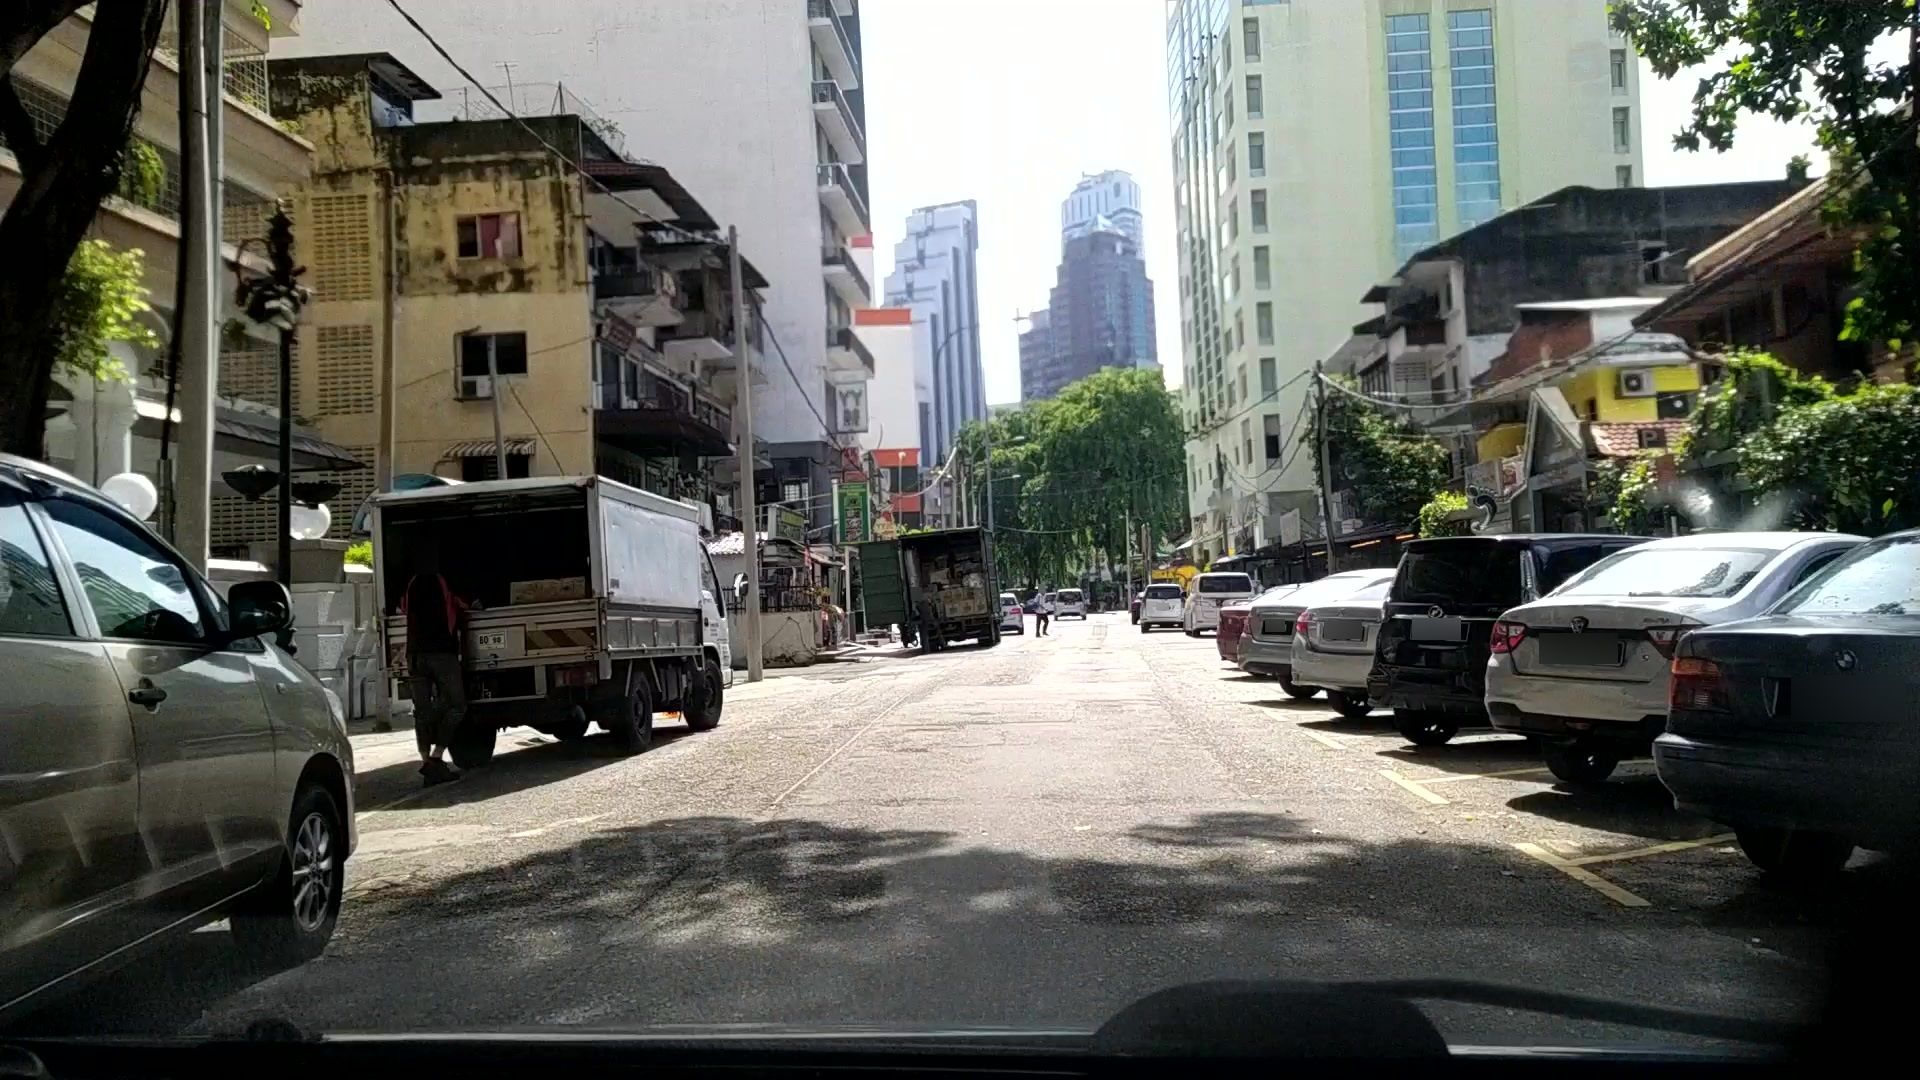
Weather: clear
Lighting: day
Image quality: good
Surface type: driving surface
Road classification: service
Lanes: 2
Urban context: urban centre
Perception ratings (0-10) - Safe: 1.84, Lively: 7.31, Beautiful: 7.07, Boring: 5.31, Depressing: 5.51, Wealthy: 5.3